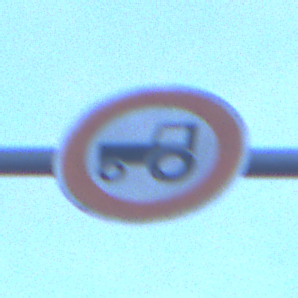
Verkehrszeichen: VerbotKraftfahrzeugeZuegeNichtSchneller25
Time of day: Dawn
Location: Outdoor (Urban)
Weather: PartlyCloudy
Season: NotSpecified
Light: Natural